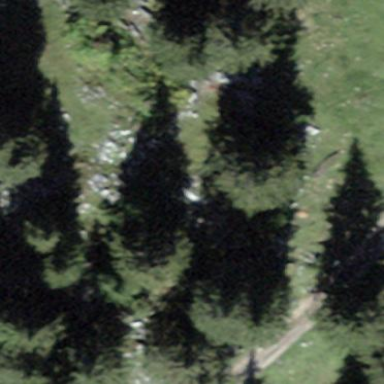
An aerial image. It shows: Forest area.